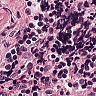
Metastatic tissue present: no